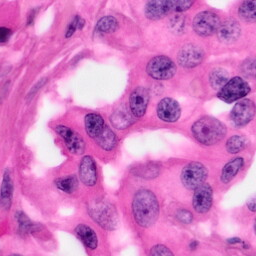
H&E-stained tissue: Pancreatic